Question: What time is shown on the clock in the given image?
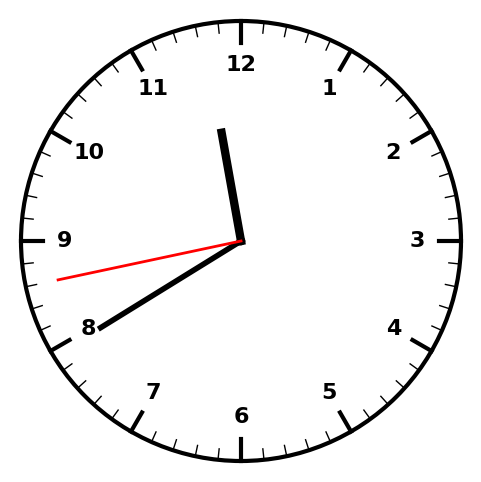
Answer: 11:39:43